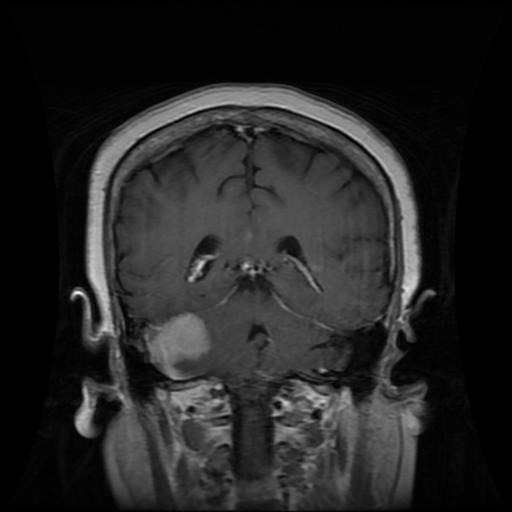
Label: meningioma